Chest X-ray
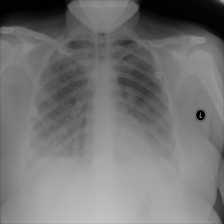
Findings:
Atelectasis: negative
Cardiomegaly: negative
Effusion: negative
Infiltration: negative
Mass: negative
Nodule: negative
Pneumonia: negative
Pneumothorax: negative
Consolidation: negative
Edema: negative
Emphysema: negative
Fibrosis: negative
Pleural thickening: negative
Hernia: negative